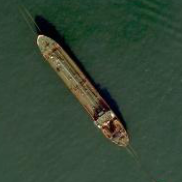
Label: Tank_ship